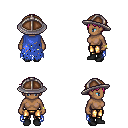
a pixel art fantasy rpg character, female body template, human, dark skin, blue tattered cape, gold greaves, pink short bangs hairstyle, chain helm, bracelets, black shoes, four views (front, back, left, right), 2x2 character sprite sheet, small pixel art, hard edges, no anti-aliasing